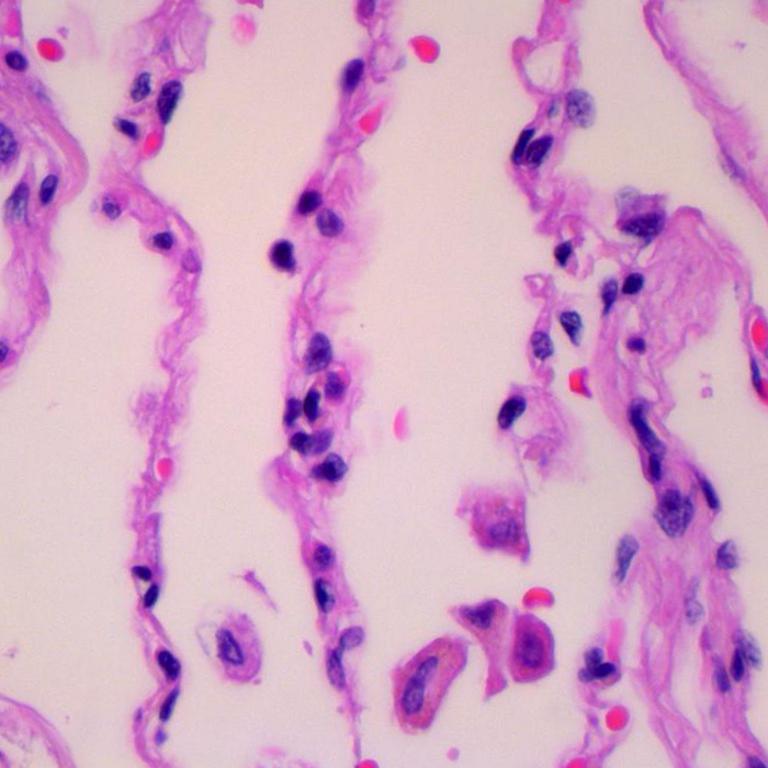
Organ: lung
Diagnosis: benign